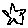
Label: star